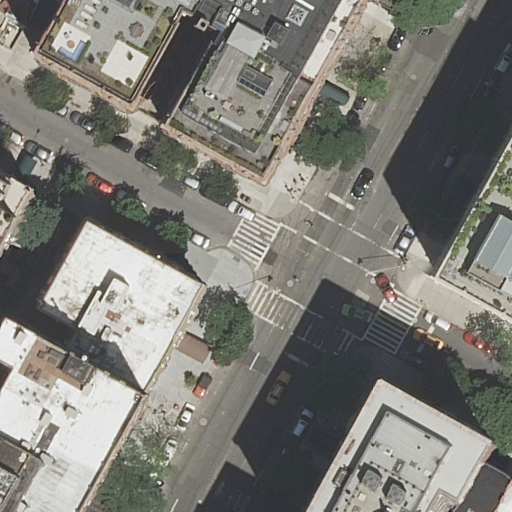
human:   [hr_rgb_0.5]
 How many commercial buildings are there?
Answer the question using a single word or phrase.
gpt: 0

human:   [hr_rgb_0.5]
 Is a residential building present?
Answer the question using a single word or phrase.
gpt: yes

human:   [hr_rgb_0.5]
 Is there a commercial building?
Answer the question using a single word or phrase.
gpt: no

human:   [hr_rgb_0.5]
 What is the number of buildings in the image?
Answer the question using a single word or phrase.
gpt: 9

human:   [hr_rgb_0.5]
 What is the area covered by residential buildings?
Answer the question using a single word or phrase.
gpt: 3554m2

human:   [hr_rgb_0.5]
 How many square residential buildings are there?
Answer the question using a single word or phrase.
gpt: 0

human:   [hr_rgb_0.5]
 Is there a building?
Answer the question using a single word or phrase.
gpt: yes

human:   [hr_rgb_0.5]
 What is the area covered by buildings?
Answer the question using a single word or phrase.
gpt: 3554m2

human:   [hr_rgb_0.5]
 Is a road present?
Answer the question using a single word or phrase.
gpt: yes

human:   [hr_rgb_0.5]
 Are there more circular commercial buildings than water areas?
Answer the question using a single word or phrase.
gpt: no

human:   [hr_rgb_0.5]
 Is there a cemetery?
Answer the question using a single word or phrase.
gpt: no

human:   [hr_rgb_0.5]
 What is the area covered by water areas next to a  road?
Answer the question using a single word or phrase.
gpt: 0m2

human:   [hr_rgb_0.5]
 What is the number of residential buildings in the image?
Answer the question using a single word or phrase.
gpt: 9

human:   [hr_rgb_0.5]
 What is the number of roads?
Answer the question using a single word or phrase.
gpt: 2

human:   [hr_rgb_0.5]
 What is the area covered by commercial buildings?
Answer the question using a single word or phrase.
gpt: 0m2

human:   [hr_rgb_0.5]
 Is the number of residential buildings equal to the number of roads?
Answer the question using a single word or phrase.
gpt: no

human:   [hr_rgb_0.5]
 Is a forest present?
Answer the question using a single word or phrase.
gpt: no

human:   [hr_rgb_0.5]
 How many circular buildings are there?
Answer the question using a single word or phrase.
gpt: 0

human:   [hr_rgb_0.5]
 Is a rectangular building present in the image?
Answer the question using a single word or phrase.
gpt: yes

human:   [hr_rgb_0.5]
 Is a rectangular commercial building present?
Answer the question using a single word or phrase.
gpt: no

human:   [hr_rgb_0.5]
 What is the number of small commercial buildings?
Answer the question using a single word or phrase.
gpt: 0

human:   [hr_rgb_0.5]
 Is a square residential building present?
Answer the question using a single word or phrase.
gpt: no

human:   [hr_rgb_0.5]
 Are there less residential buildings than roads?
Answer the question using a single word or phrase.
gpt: no

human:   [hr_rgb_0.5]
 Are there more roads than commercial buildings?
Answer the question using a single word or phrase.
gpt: yes

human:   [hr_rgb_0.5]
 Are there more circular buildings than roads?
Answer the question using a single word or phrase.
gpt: no

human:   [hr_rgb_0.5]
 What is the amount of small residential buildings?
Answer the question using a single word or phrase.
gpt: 4

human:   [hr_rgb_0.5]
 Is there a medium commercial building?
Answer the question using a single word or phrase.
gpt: no

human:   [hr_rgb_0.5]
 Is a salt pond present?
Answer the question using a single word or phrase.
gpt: no

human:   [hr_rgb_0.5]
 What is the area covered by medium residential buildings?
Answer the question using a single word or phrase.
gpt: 229m2

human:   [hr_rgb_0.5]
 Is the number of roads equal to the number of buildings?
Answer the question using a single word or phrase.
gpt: no

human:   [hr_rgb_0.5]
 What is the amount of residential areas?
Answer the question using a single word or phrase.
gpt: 0

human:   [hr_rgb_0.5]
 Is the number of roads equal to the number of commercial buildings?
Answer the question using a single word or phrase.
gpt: no

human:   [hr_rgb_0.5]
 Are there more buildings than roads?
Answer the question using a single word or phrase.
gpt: yes

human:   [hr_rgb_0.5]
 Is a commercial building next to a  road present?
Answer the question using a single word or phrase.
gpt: no

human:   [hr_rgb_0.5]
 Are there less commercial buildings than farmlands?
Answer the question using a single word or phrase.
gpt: no

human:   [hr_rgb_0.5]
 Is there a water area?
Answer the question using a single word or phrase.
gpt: no

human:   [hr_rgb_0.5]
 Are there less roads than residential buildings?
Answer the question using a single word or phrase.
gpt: yes

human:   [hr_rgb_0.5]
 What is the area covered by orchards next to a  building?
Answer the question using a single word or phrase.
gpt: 0m2

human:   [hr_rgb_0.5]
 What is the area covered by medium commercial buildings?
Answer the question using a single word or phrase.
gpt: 0m2

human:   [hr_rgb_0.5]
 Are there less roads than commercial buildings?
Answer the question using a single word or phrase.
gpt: no

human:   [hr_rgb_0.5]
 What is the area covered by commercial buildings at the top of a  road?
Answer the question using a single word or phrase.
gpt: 0m2

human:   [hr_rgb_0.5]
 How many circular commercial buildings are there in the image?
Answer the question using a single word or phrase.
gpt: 0

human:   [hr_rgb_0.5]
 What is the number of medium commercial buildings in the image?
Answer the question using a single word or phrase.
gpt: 0

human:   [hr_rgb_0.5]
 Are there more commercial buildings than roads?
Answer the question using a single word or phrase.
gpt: no

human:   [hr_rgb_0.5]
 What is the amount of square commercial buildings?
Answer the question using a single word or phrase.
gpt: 0

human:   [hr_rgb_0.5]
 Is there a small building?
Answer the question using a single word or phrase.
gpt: yes

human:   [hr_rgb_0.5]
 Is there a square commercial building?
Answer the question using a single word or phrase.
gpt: no

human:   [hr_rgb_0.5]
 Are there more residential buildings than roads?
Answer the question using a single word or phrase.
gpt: yes

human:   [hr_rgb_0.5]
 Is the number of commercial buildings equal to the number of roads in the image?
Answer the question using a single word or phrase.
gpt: no

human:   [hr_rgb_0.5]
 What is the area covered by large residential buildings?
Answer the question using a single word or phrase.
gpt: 3177m2

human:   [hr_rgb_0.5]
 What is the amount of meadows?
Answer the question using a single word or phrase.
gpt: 0

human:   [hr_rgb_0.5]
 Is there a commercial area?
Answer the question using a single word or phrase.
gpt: no

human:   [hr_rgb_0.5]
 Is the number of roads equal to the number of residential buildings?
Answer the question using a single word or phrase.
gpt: no

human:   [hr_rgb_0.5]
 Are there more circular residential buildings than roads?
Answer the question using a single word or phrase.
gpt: no

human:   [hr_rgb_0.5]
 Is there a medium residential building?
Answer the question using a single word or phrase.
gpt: yes

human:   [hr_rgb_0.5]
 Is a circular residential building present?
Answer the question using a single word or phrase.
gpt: no

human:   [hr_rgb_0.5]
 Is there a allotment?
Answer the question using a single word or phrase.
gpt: no

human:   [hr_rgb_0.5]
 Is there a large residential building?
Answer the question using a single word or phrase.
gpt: yes

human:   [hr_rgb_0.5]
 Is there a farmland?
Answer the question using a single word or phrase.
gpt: no

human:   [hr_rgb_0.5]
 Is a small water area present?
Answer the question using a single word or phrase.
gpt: no

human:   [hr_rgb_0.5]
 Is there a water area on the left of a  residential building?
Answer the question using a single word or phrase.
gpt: no

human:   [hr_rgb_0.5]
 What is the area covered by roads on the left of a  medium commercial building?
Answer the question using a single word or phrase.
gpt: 0m2

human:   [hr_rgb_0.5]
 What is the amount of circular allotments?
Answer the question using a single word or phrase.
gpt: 0

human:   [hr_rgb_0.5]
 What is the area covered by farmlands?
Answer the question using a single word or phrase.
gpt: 0m2